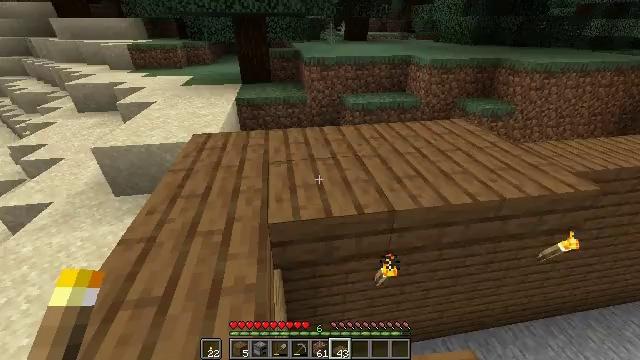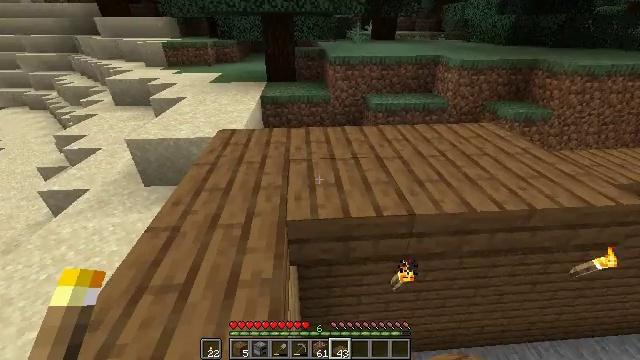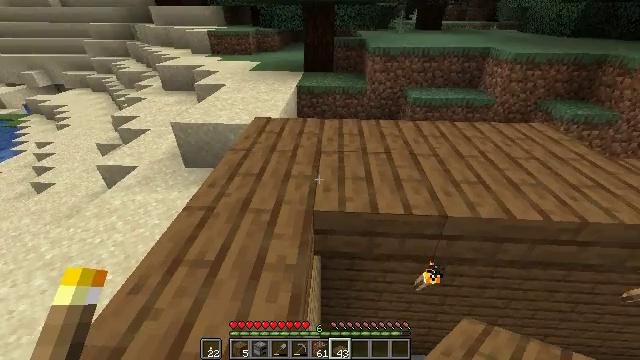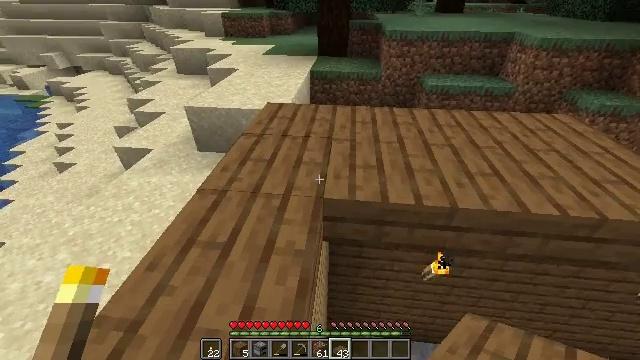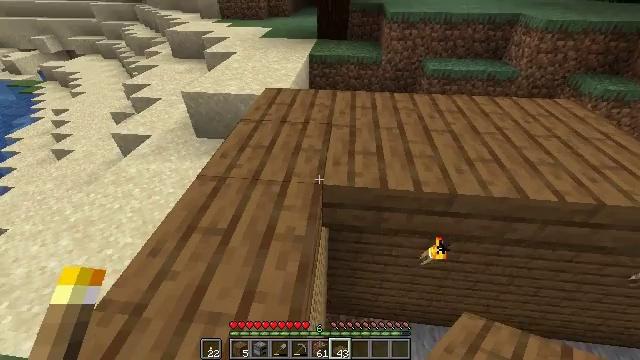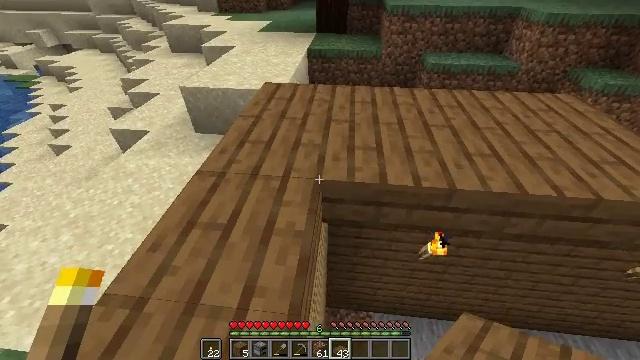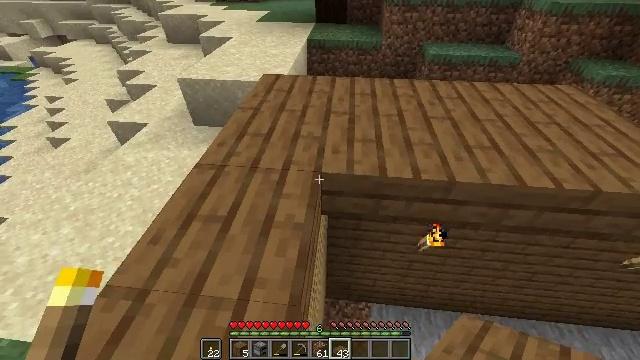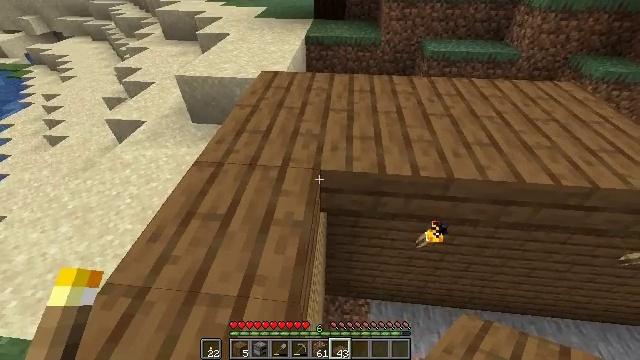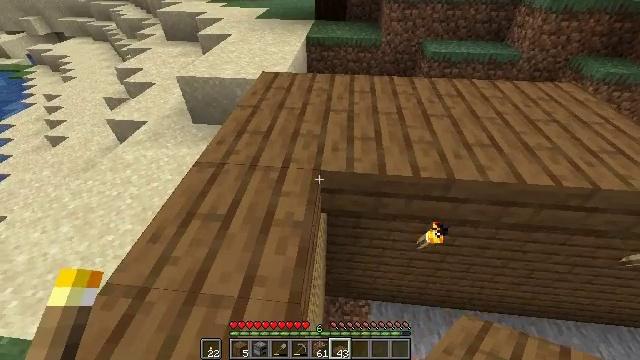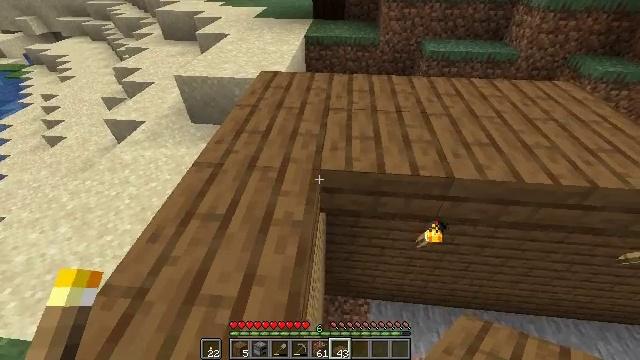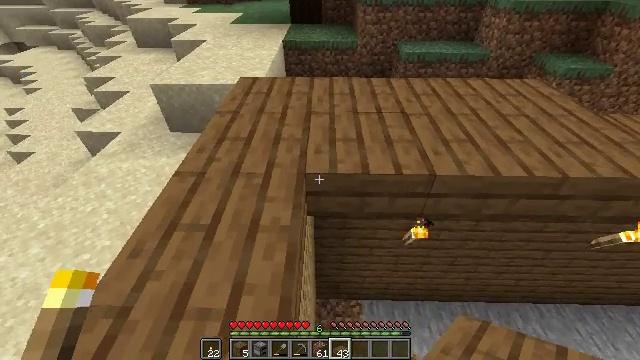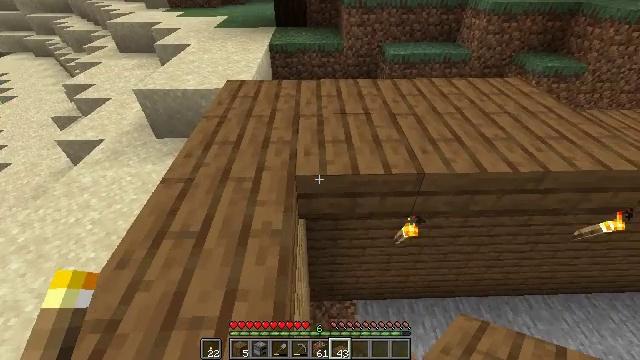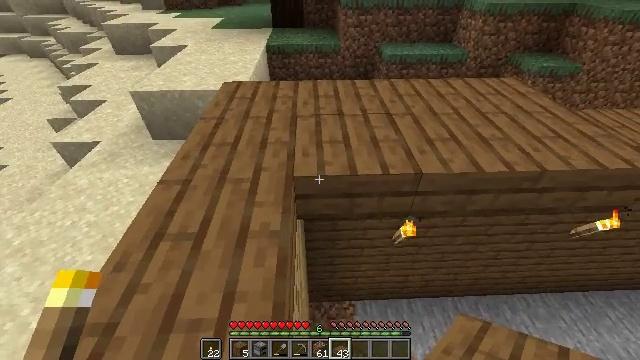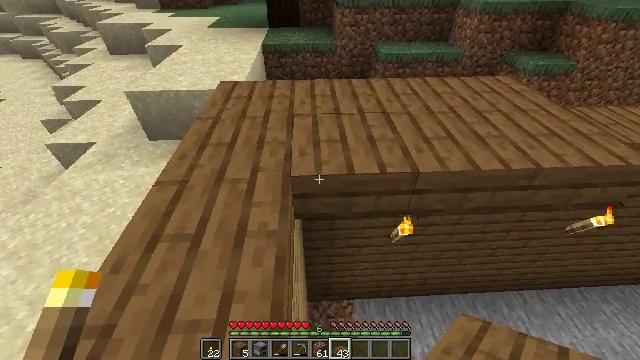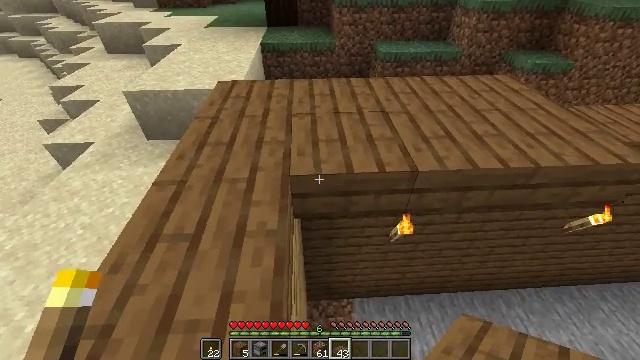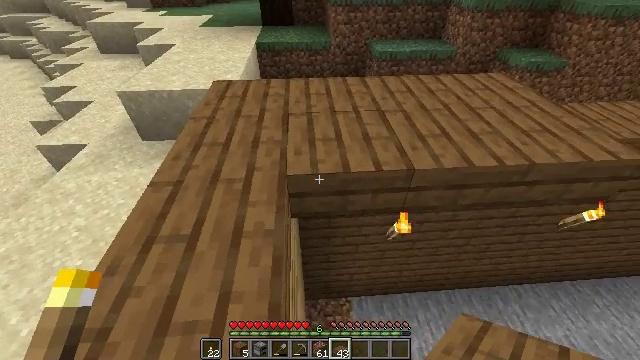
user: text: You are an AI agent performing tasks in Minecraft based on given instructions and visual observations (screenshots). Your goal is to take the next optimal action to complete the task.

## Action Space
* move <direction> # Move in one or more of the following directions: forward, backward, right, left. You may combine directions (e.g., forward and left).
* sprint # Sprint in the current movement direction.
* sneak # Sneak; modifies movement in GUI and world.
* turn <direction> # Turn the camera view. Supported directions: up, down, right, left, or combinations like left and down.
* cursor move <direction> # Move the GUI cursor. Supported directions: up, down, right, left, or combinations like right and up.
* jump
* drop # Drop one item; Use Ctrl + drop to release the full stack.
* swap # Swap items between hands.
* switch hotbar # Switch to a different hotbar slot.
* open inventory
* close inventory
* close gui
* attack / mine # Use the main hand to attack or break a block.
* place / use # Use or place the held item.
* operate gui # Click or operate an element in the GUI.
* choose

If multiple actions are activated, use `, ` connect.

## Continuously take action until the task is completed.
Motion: motion action
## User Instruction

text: Gather the spruce slab by holding left button.
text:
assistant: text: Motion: sneak, turn left
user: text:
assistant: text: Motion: sneak, turn left and down
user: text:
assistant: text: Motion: sneak, turn left and down
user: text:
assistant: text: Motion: sneak, turn down
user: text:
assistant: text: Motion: sneak, turn down
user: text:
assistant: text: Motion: sneak, turn down
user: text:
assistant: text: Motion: sneak
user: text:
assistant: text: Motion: sneak
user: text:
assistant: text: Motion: sneak
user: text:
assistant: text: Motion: sneak, turn right
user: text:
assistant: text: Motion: sneak, turn right
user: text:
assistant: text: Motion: sneak
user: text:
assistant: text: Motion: sneak
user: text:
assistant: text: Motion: sneak
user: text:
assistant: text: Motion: sneak
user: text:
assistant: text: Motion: sneak, turn right and down
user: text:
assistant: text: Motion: sneak, turn right
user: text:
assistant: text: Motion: sneak, turn right and up
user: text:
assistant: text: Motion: sneak, turn right and up
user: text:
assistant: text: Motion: sneak, turn right and up
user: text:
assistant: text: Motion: sneak, turn right
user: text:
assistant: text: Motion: sneak
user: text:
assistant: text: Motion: sneak
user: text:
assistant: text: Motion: sneak
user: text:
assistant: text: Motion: sneak
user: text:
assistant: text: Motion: sneak
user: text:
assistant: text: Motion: sneak
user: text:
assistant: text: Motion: sneak, turn right
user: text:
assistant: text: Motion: sneak, turn right and down
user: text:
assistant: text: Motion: sneak, turn right and down